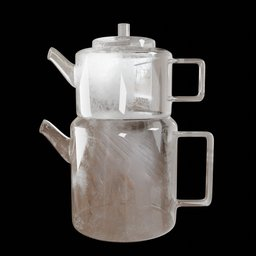
Label: decoration